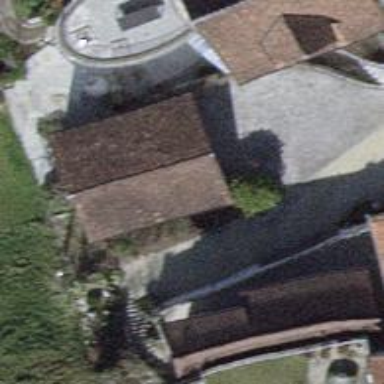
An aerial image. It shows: Garage.